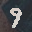
Label: 9